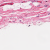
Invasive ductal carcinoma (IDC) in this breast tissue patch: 0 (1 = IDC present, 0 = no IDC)